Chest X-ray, PA view. Patient: 56 years old, sex F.
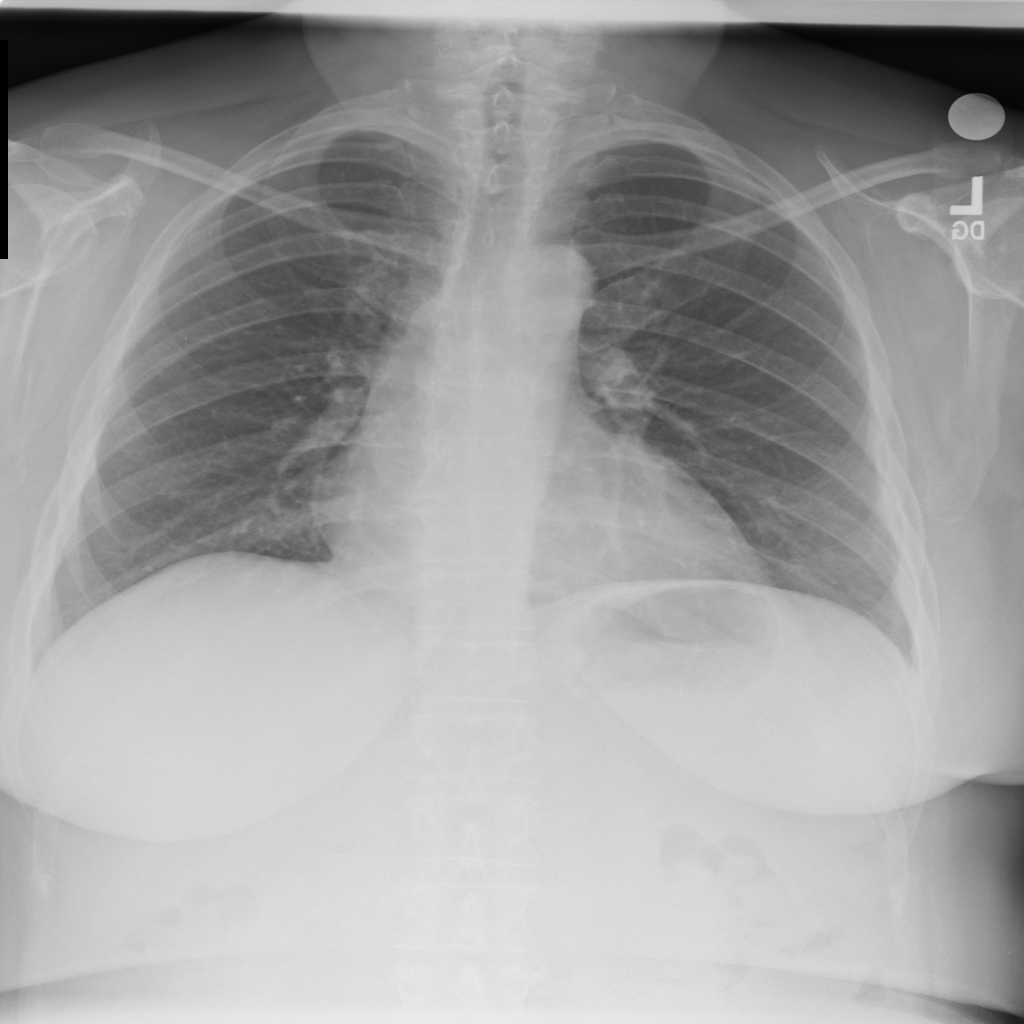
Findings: No Finding